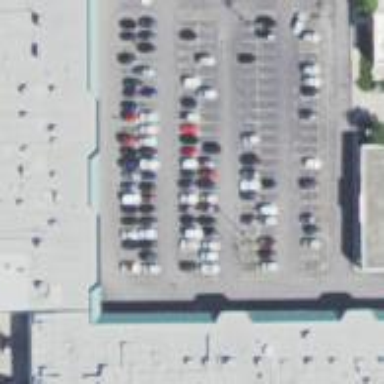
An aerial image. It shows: Retail building.